Question: I am using <URL> to implement my drop down box.
In my home page, I set the drop down box as with the following code
'''
//Code in home template
.bookmark_questions
%select
%option{value: "xxxx"} xxxxxx
%option{value: "xxxx"} xxxxxx
%option{value: "xxxx"} xxxxxx
%option{value: "xxxx"} xxxxxx
//Code in home view
render: ->
$(@el).html @template()
@$('select').chosen()
@
'''
In my home view, I try to activate chosen by "'@$('select').chosen()'", however when I try to run the code, I get the following error
> this.search_field[0] is undefined

What is the right way to activate chosen for my case?
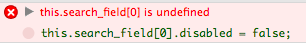
Answer: I know this is quite old, but I just had almost the same issue and what fixed the issue was waiting to call the plugin until after the 'select''s were attached to the 'DOM'.